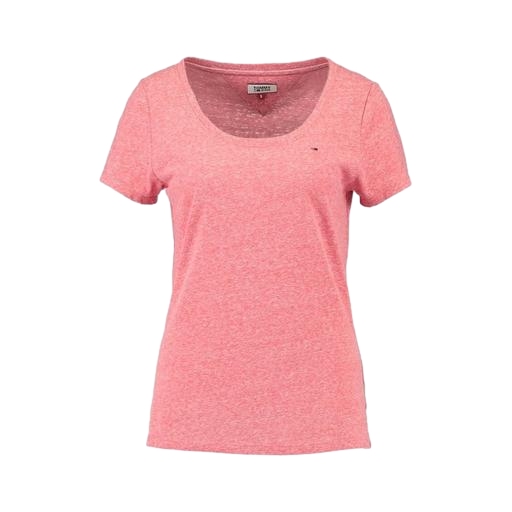
t-shirt twist graphic, heather twist t-shirt, marl t-shirt, white background